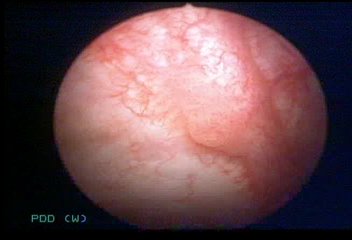
Modality: WLC
Class: Malignant
Subclass: LowGradePapillary
Lesion: L2
Stage: Ta
Morphology: Papillary
Bladder cancer association: Yes
Annotated structures: Tumor